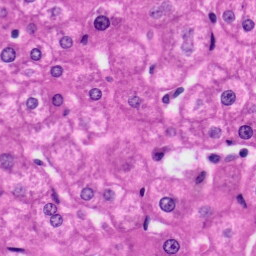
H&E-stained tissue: Liver